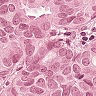
Metastatic tissue present: yes